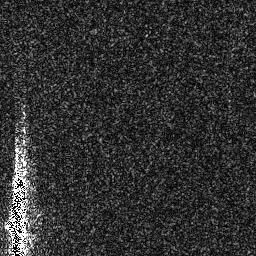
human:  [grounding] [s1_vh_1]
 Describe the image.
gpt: In the satellite image, there is  <ref>1 large ship </ref> <box>[[0, 67, 11, 99, 0]]</box> located at bottom left.